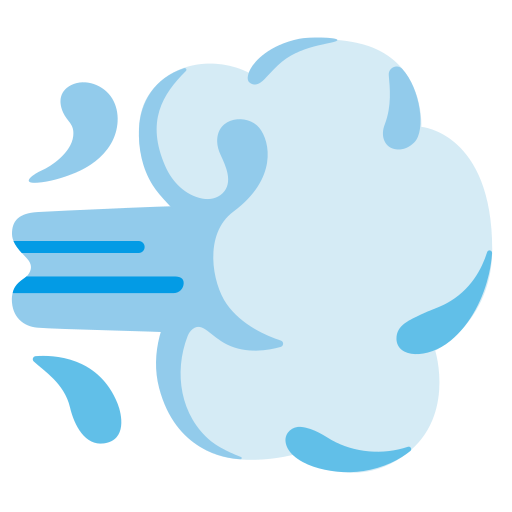
Emoji: 💨